Question: I want to insert while loop user data in jQuery array.
'''
<?php
while($get_users_table_details = mysql_fetch_array($deatails)) {
if(empty($get_users_table_details["photo"])) { $pics = "photos/avatar.gif"; } else { $pics = "photos/".strip_tags($get_users_table_details["photo"]).""; }
?>
'''
Script code between while loop
'''
$(document).ready(function(){
$("#full").mention({
users: [{
name: '<?php echo $get_users_table_details['fullname'];?>',
username: '<?php echo $get_users_table_details['username'];?>',
image: '<?php echo $pics;?>'
}] });
});
</script>
end of script
}
end of while loop
'''
The problem is that this shows the user details of only one user. However, I want all user details to be shown, as in this picture:

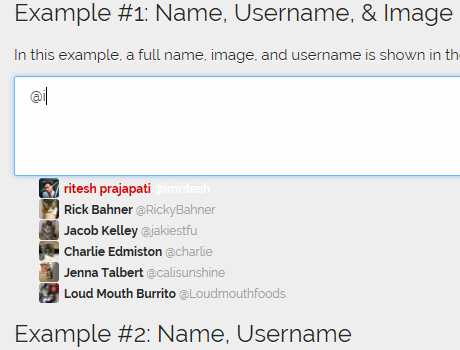
Answer: You should first build the array of users in php:
'''
<?php
$users = []; // instatiate an empty array
while($get_users_table_details = mysql_fetch_array($deatails)) {
// build a user-array as needed later
$user = [];
$user['name'] = $get_users_table_details['fullname'];
$user['username'] = $get_users_table_details['username'];
if(empty($get_users_table_details["photo"])) {
$user['image'] = "photos/avatar.gif";
} else {
$user['image'] = "photos/".strip_tags($get_users_table_details["photo"]);
}
$users[] = $user; // add this user to the array of users
}
?>
'''
Then pass (=echo) that to javascript via json_encode:
'''
<script>
$(document).ready(function(){
$("#full").mention({
users: <?php echo json_encode($users); ?>
});
});
</script>
'''